Field crop: tomato
Growth stage: 1
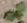
Species: solanum